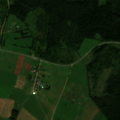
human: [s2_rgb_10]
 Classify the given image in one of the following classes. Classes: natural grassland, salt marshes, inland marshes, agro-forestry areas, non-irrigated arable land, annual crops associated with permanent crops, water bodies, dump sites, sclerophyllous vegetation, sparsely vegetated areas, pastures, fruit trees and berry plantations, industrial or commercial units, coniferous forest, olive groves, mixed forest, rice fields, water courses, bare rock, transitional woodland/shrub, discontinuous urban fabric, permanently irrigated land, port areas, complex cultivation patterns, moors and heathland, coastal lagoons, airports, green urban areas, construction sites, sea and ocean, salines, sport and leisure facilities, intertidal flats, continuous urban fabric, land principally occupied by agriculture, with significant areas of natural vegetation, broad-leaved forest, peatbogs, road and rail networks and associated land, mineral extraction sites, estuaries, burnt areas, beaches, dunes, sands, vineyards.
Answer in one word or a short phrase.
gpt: non-irrigated arable land, pastures, complex cultivation patterns, coniferous forest, mixed forest